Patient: sex F, age 58
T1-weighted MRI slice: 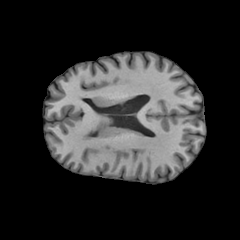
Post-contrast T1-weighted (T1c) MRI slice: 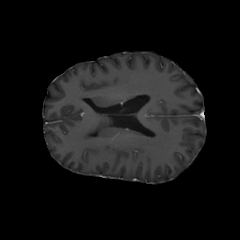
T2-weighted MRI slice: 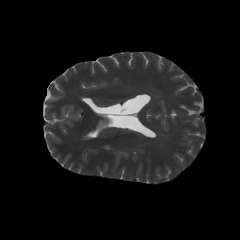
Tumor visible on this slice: yes
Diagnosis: Glioblastoma, IDH-wildtype
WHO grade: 4